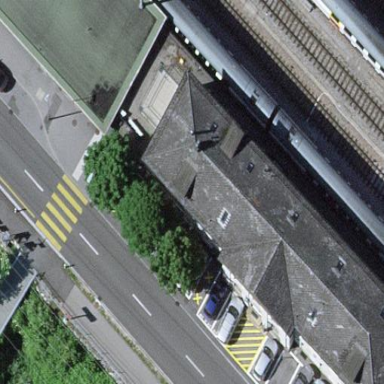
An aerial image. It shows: Train station building.